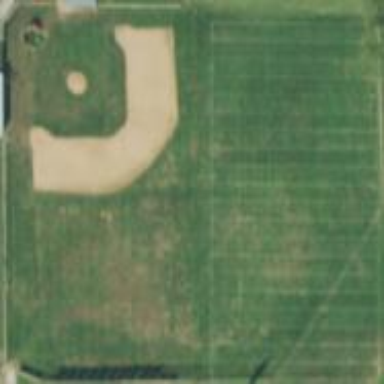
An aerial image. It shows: Baseball pitch for leisure land activities.